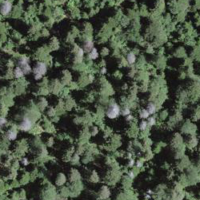
EUNIS habitat code: 43
Species observed at this site:
Vaccinium myrtillus